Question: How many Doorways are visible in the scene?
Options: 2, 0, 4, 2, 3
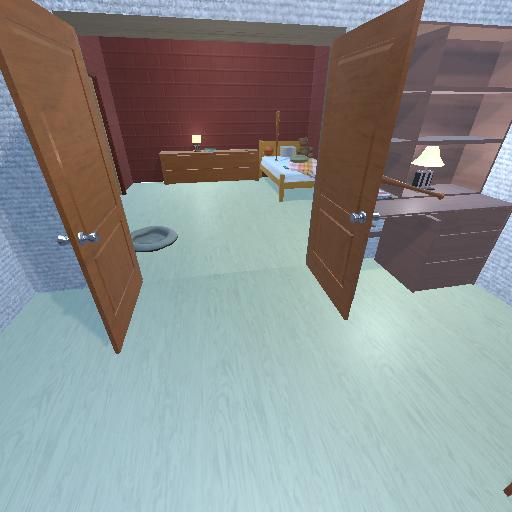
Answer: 2